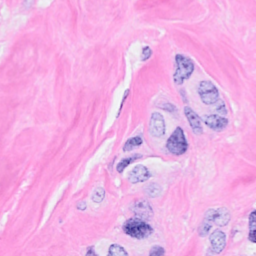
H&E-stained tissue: Breast